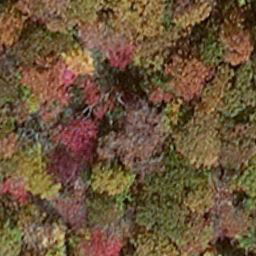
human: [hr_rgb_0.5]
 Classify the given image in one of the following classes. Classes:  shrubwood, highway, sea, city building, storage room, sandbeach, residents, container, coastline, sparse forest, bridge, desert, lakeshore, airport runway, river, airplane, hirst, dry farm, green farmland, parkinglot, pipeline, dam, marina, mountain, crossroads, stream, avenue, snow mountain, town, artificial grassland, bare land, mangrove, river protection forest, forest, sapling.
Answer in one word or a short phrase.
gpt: mangrove